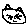
Label: cat